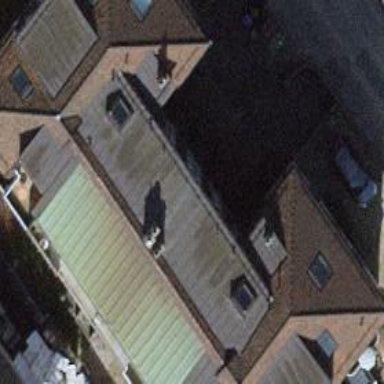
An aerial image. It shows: Hipped roof apartment building.